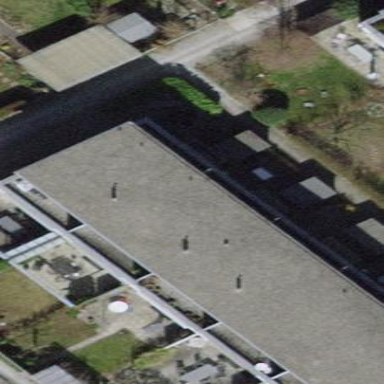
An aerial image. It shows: Flat-roofed building.